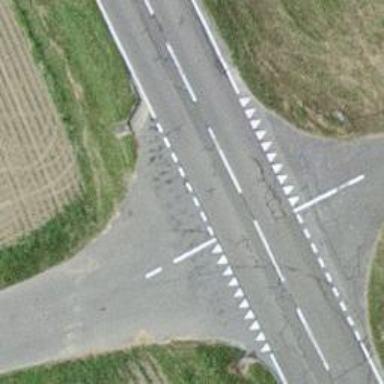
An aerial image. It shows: Road with "give way" sign.